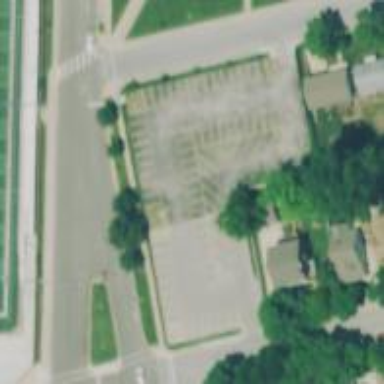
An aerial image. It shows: Parking area with surface.